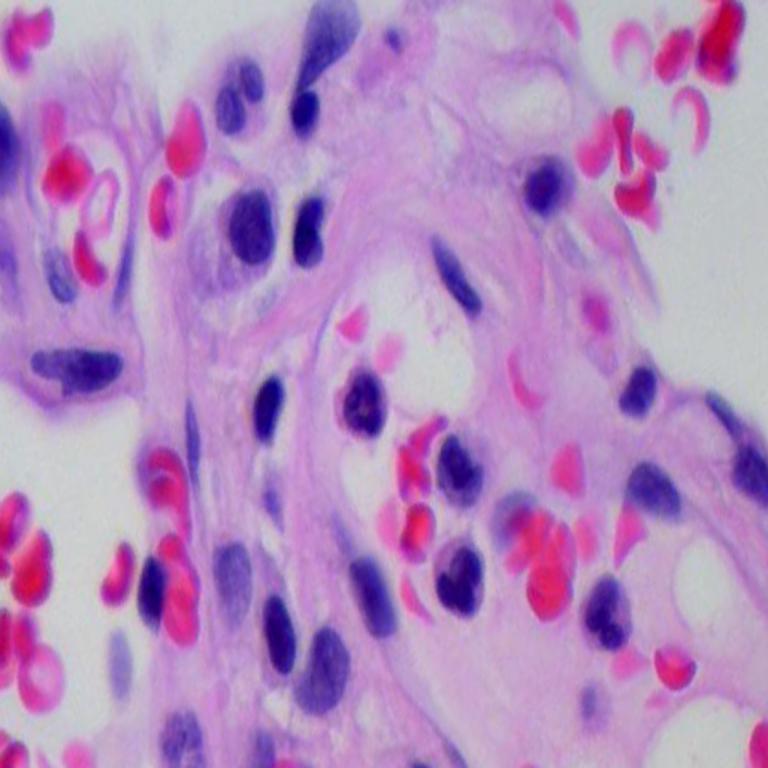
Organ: lung
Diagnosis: benign